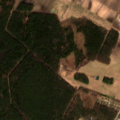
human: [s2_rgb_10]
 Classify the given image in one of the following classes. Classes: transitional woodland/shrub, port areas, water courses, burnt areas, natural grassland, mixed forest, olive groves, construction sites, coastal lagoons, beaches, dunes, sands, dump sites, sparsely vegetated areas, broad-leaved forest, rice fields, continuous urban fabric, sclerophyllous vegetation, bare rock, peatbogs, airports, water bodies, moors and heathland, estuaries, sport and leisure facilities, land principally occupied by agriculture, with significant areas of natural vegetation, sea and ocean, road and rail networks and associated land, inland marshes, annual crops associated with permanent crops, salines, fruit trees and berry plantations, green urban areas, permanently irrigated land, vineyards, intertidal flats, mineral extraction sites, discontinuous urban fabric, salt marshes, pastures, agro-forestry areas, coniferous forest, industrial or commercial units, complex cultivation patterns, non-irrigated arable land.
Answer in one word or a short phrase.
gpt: non-irrigated arable land, complex cultivation patterns, coniferous forest, mixed forest